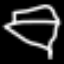
Label: diamond